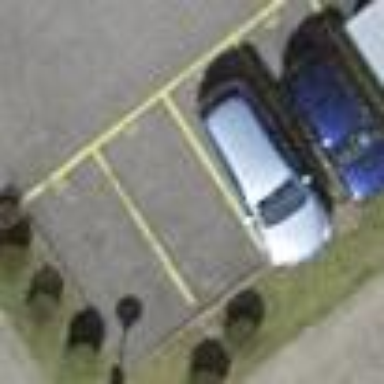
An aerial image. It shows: Street-side parking area.